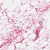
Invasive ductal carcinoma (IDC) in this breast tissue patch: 0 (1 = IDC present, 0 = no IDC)